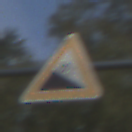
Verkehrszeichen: Gefaelle10
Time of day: SunriseSunset
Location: Outdoor (Nature)
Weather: PartlyCloudy
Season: NotSpecified
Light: Natural